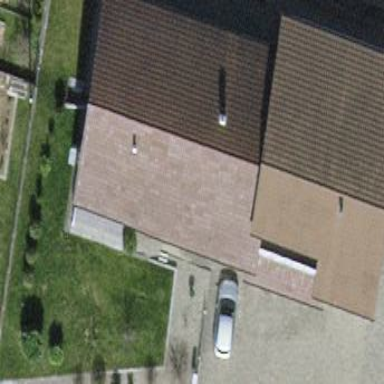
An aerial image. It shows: Semidetached house.